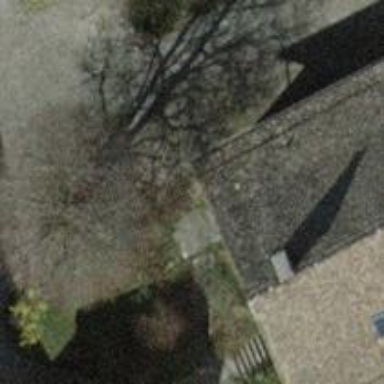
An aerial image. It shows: Pitched roof building.